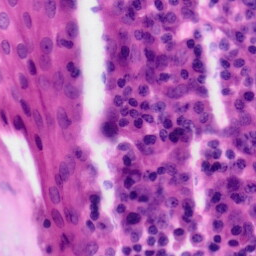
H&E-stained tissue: Tonsil